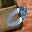
Label: 0